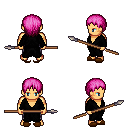
a pixel art fantasy rpg character, male body template, human, tanned skin, gray robe, metal pants, pink plain hairstyle, brown slippers, spear, four views (front, back, left, right), 2x2 character sprite sheet, small pixel art, hard edges, no anti-aliasing